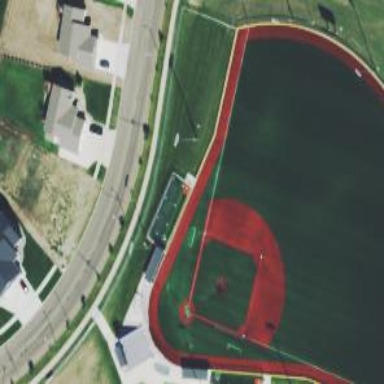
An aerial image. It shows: Baseball pitch for leisure land activities.